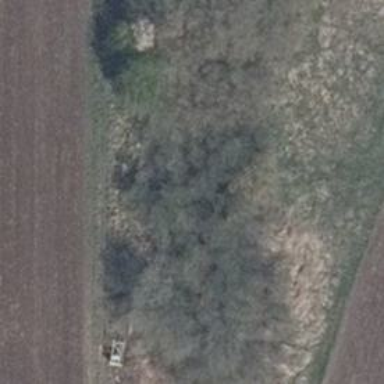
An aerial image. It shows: Hunting stand.